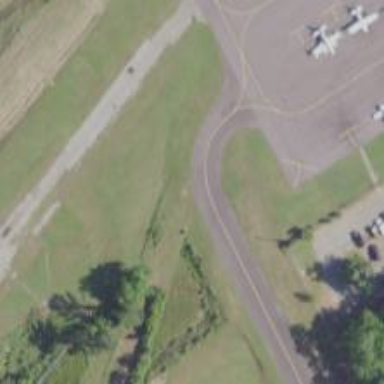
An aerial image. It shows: Image of taxiway at airport.